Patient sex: M
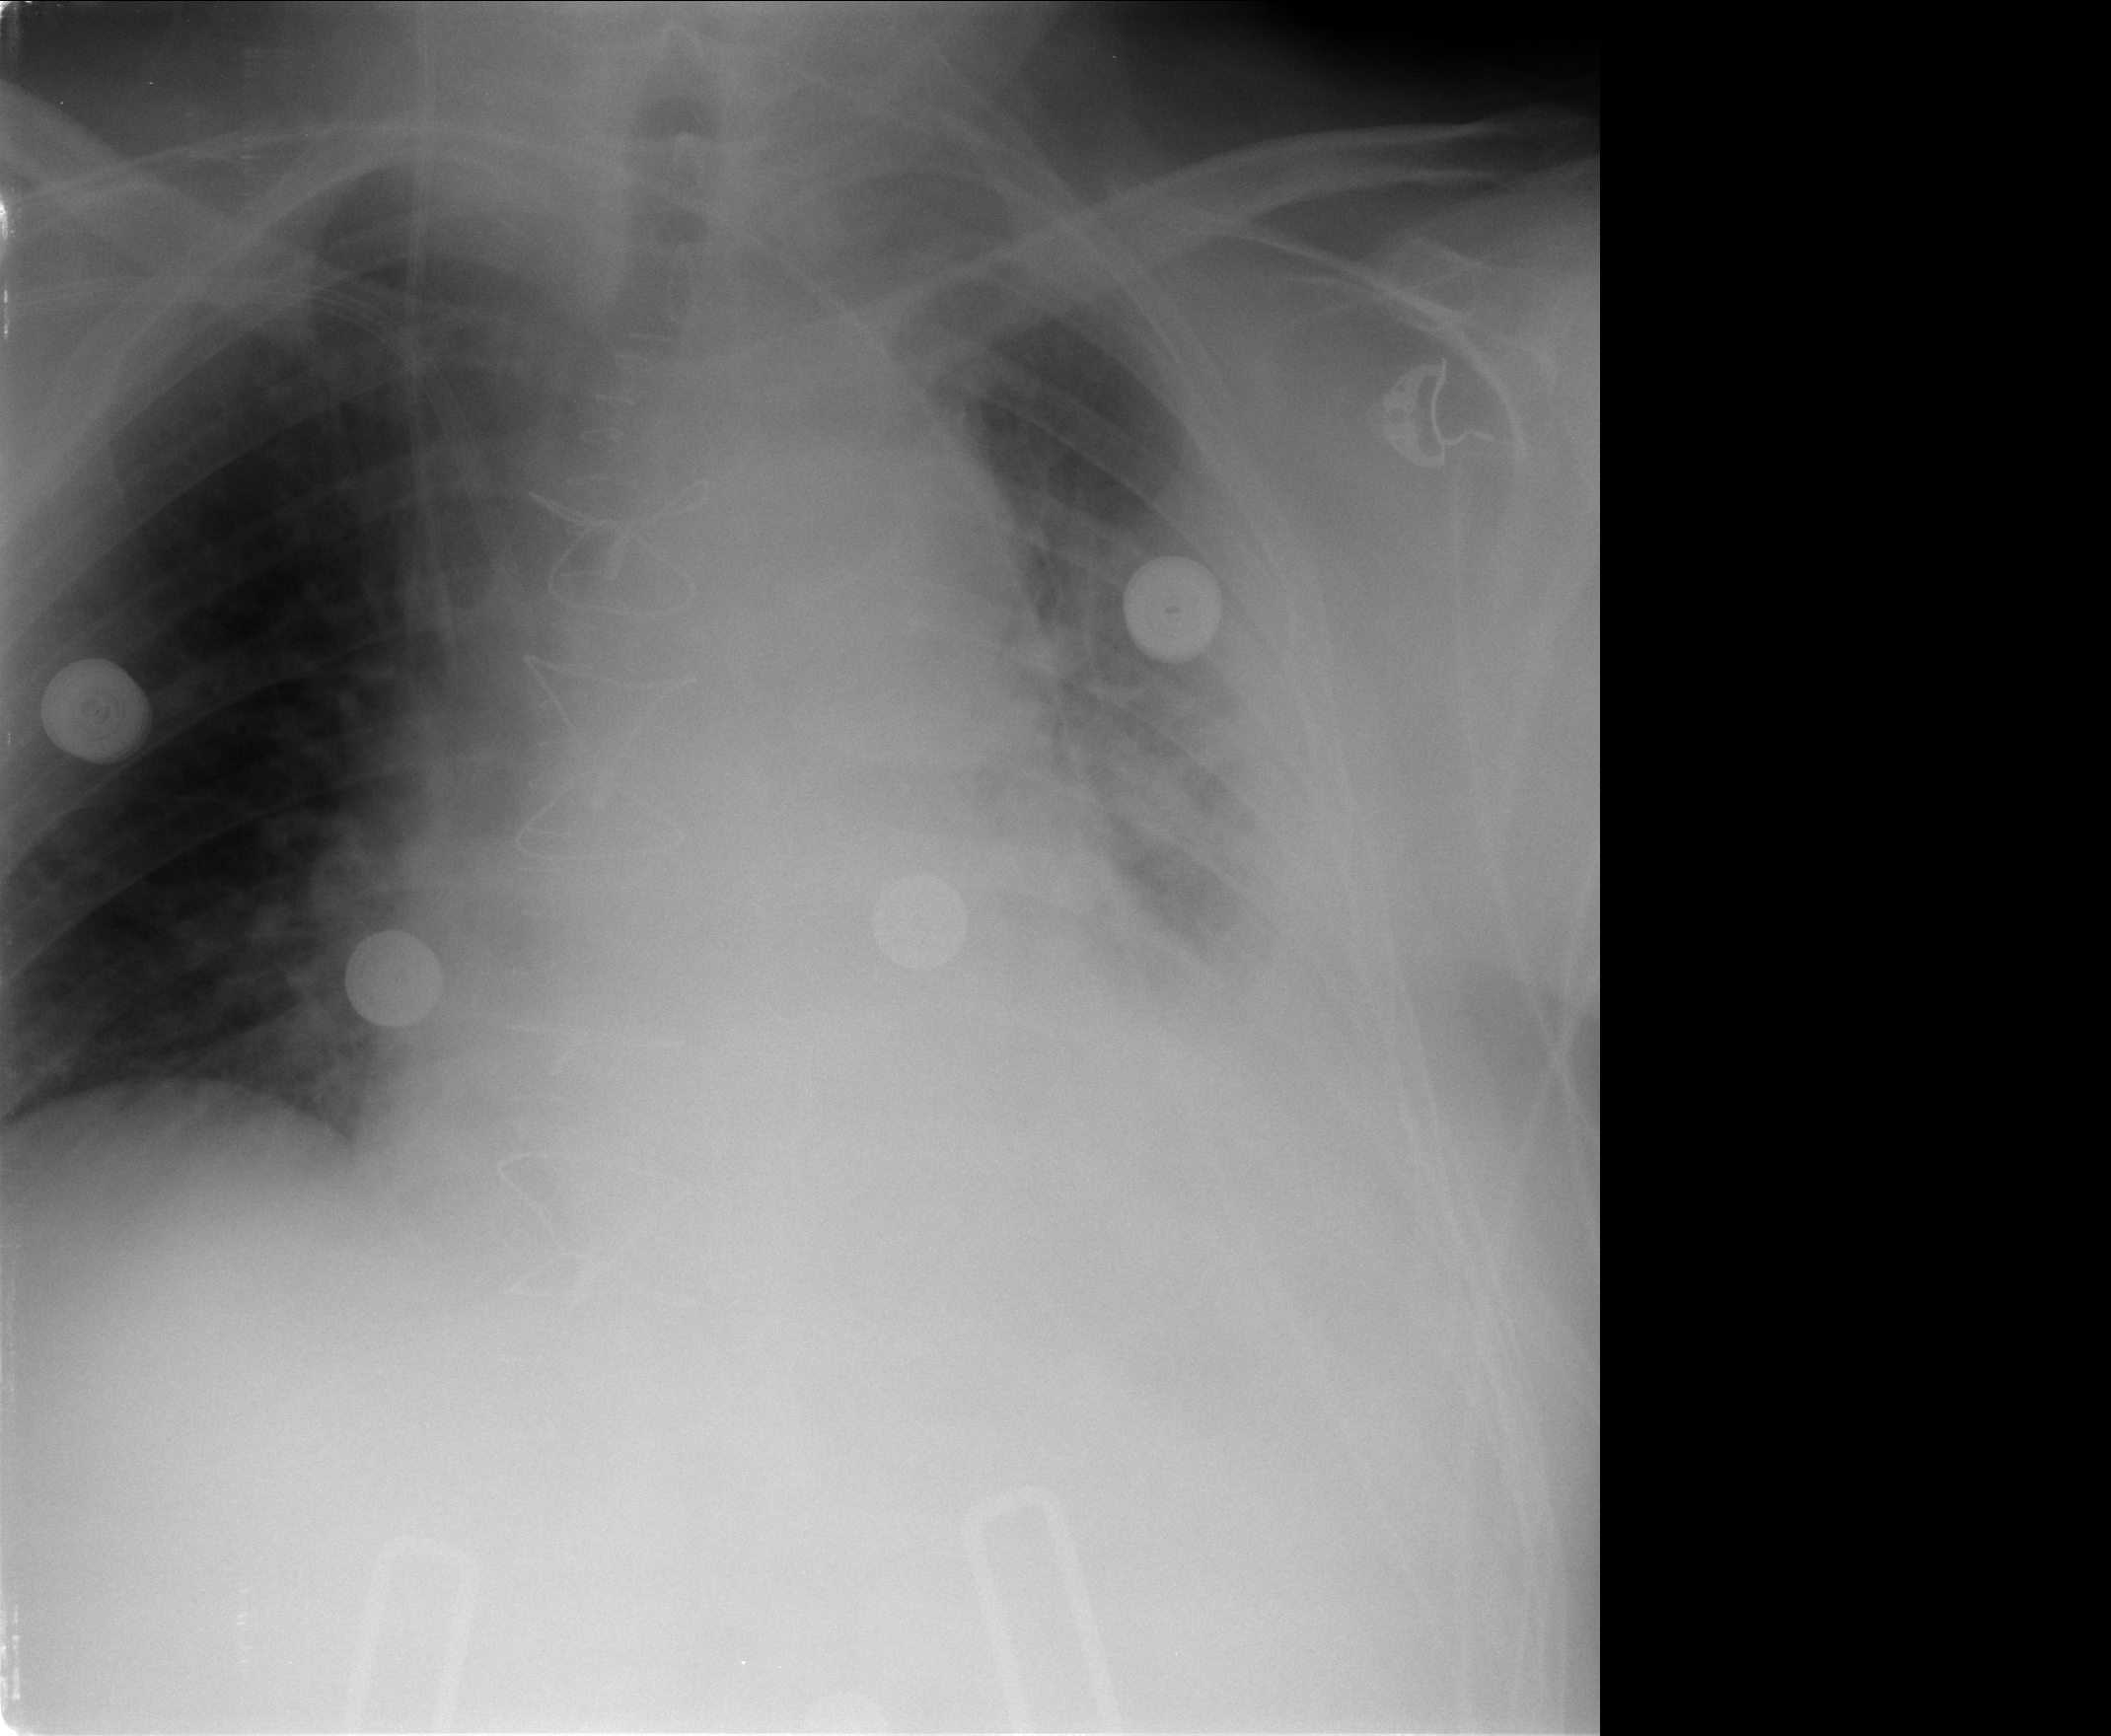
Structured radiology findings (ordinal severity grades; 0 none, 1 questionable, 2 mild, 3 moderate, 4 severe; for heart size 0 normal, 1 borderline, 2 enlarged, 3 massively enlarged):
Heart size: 0
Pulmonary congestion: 0
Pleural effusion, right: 0
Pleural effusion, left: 3
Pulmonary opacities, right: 0
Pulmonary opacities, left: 2
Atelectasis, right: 0
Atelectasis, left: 3